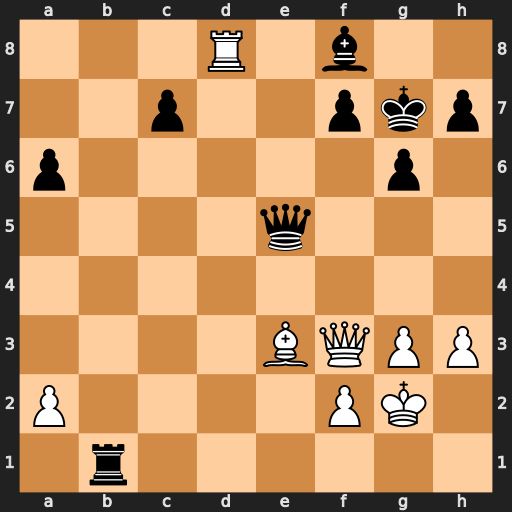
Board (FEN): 3R1b2/2p2pkp/p5p1/4q3/8/4BQPP/P4PK1/1r6
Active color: w
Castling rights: -
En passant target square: -
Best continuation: Bd4 Qxd4 Rxd4